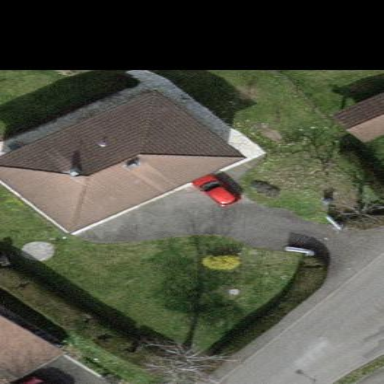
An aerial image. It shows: Detached building with hipped roof shape.